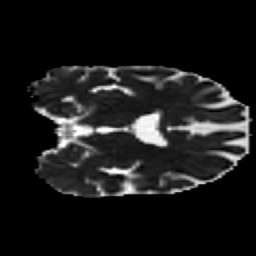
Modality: MD
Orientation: coronal
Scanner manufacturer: ge
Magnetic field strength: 3 T
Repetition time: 17 s
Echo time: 0.0874 s